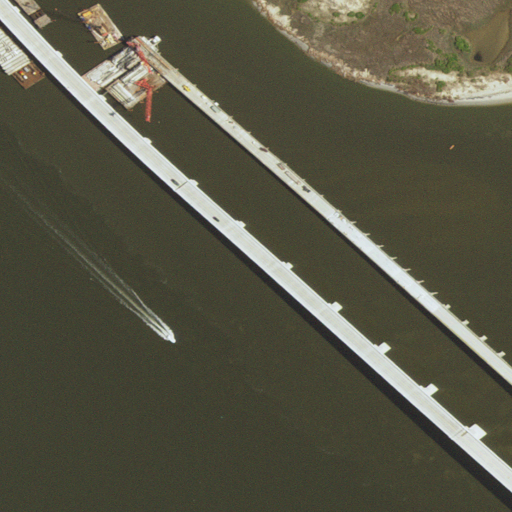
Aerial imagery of cape in North Carolina named North Point containing open water, high intensity development, medium intensity development, barren land, herbaceous wetlands, and grassland